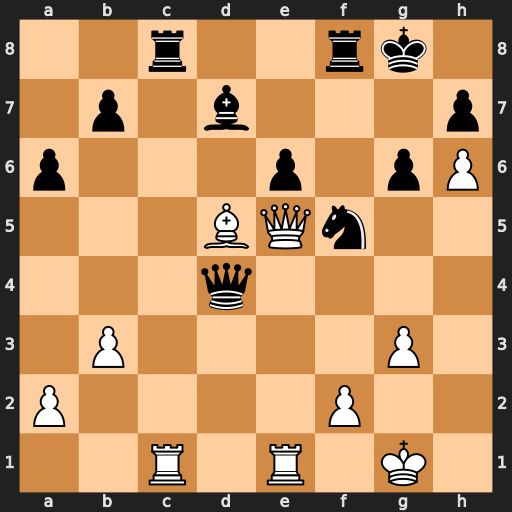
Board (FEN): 2r2rk1/1p1b3p/p3p1pP/3BQn2/3q4/1P4P1/P4P2/2R1R1K1
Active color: w
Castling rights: -
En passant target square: -
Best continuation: Bxe6+ Rf7 Rxc8+